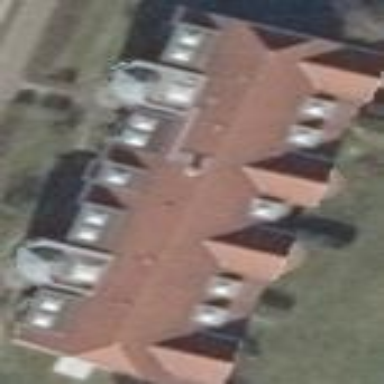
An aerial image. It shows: Building featuring apartments with half-hipped roof.